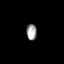
Tissue: skin
Cell type: Endothelial cells
Senescence score: 0.6922
Nuclear area (px): 163
Mean DAPI intensity: 157.497